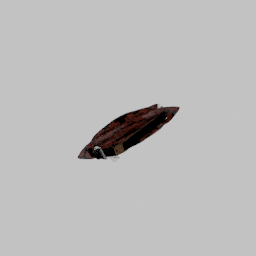
Label: decoration